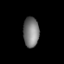
Tissue: lung
Cell type: Fibroblasts
Senescence score: 0.6631
Nuclear area (px): 464
Mean DAPI intensity: 122.666